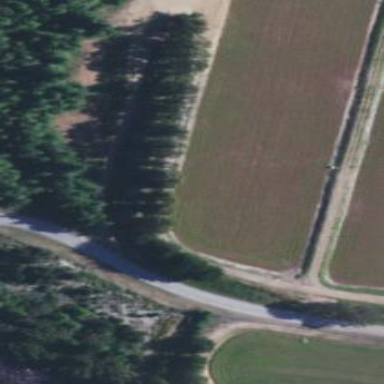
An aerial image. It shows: Farmland where cranberries are grown.